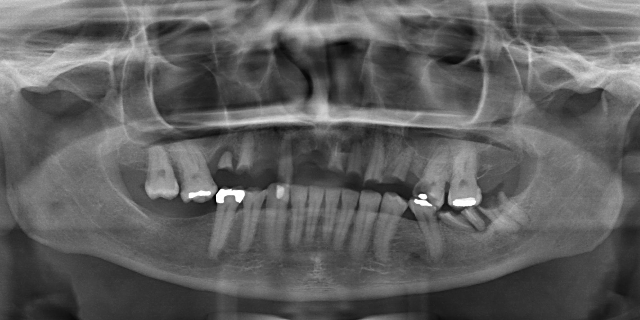
adult